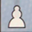
Piece: wP